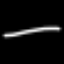
Label: line